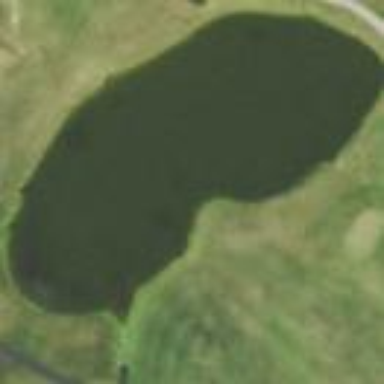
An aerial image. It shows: Water hazard on golf course. The hazard is natural water feature.